七年级 · 度量几何学
如图, 点 $\mathrm{A}, \mathrm{B}$ 在线段 $\mathrm{EF}$ 上, 点 $\mathrm{M}, \mathrm{N}$ 分别是线段 $\mathrm{EA}, \mathrm{BF}$ 的中点, $\mathrm{EA}: \mathrm{AB}: \mathrm{BF}=1: 2: 3$,若 $\mathrm{MN}=8 \mathrm{~cm}$ ，则线段 $\mathrm{EF}$ 的长为 $(\quad) \mathrm{cm}$

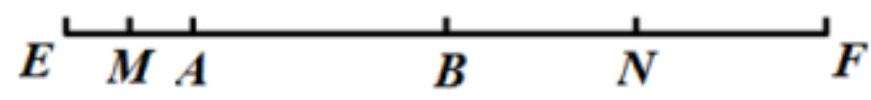
A. 10
B. 11
C. 12
D. 13
答案: C
解析: $\because \mathrm{EA}: \mathrm{AB}: \mathrm{BF}=1: 2: 3$,
可以设 $\mathrm{EA}=\mathrm{x}, \mathrm{AB}=2 \mathrm{x}, \mathrm{BF}=3 \mathrm{x}$,

而 $M 、 N$ 分别为 $E A 、 B F$ 的中点，

$\therefore M A=\frac{1}{2} E A=\frac{1}{2} \mathrm{x}, \mathrm{NB}=\frac{1}{2} \mathrm{BF} \frac{3}{2} \mathrm{x}$,

$\therefore \mathrm{MN}=\mathrm{MA}+\mathrm{AB}+\mathrm{BN}=\frac{1}{2} \mathrm{x}+2 \mathrm{x}+\frac{3}{2} \mathrm{x}=4 \mathrm{x}$,

$\because \mathrm{MN}=16 \mathrm{~cm}$,

$\therefore 4 x=8$,

$\therefore x=2$,

$\therefore \mathrm{EF}=\mathrm{EA}+\mathrm{AB}+\mathrm{BF}=6 \mathrm{x}=12$,

$\therefore \mathrm{EF}$ 的长为 $12 \mathrm{~cm}$,

故答案为: $\mathrm{C}$